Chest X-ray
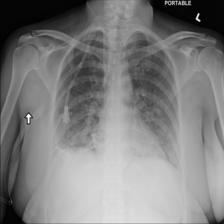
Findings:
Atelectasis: negative
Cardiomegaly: negative
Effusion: negative
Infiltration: negative
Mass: negative
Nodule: negative
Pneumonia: negative
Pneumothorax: negative
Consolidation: negative
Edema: positive
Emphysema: negative
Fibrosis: negative
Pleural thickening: negative
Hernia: negative